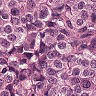
Metastatic tissue present: yes